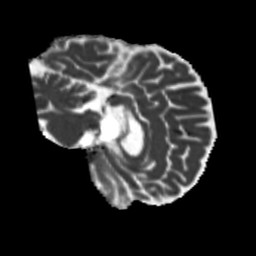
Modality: MD
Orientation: sagittal
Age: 47
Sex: male
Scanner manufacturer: siemens
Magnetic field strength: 3 T
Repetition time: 5.25 s
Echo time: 0.08 s